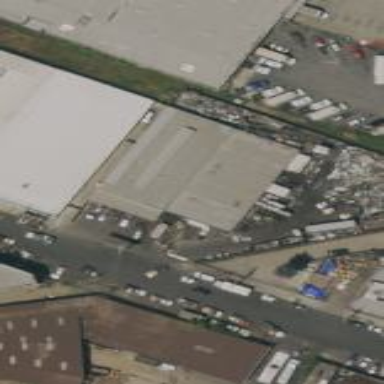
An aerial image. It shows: Industrial building.